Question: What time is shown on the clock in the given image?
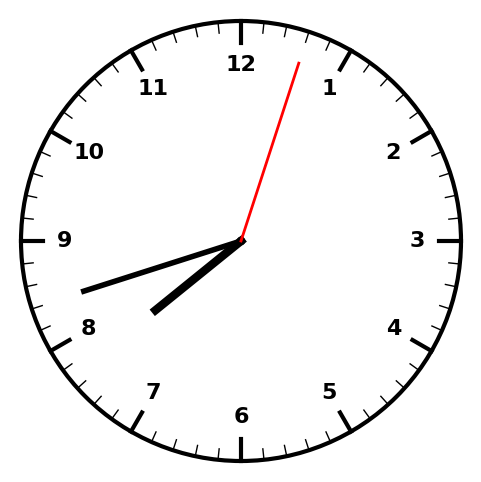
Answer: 07:42:03